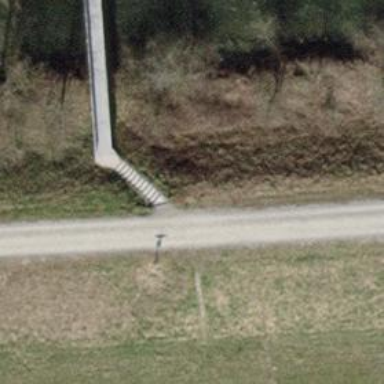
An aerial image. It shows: Road with steps.